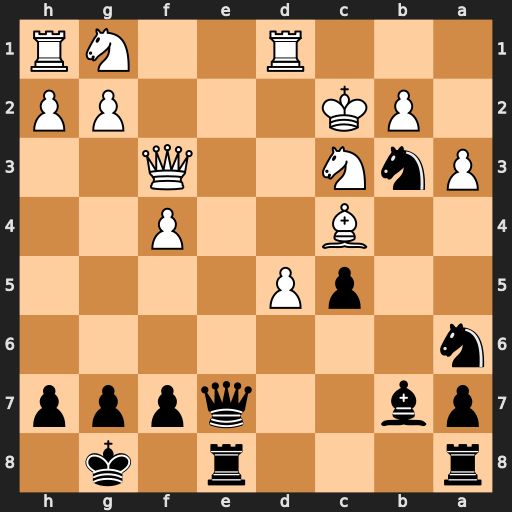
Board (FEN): r3r1k1/pb2qppp/n7/2pP4/2B2P2/PnN2Q2/1PK3PP/3R2NR
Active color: b
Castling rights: -
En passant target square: -
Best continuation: Nd4+ Kb1 Nxf3